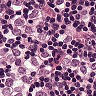
Metastatic tissue present: yes